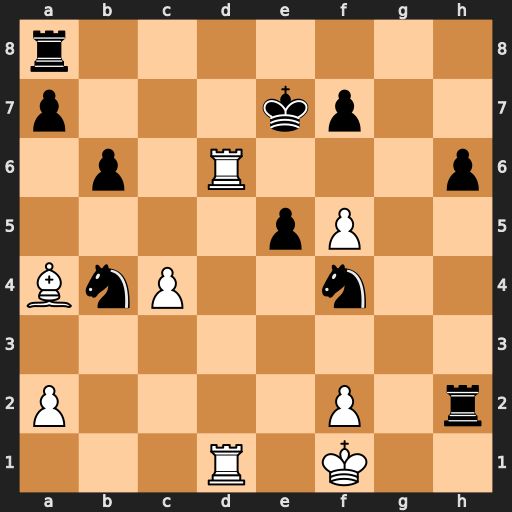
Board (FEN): r7/p3kp2/1p1R3p/4pP2/BnP2n2/8/P4P1r/3R1K2
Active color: w
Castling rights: -
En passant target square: -
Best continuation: f6+ Kf8 Rd8+ Rxd8 Rxd8#